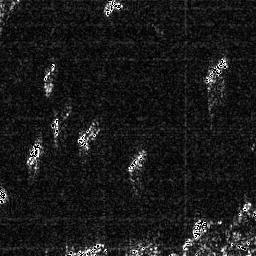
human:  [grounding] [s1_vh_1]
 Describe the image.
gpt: In the satellite image, there is  <ref>1 small ship </ref> <box>[[39, 0, 48, 7, 0]]</box> located at top,  <ref>2 medium ship </ref> <box>[[48, 57, 57, 67, 0], [28, 46, 38, 57, 0]]</box> located at center,  <ref>1 medium ship </ref> <box>[[78, 20, 89, 33, 0]]</box> located at top right,  <ref>2 medium ship </ref> <box>[[8, 54, 16, 65, 0], [15, 23, 21, 38, 0]]</box> located at left,  <ref>1 small ship </ref> <box>[[18, 44, 23, 54, 0]]</box> located at left.